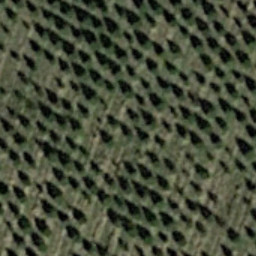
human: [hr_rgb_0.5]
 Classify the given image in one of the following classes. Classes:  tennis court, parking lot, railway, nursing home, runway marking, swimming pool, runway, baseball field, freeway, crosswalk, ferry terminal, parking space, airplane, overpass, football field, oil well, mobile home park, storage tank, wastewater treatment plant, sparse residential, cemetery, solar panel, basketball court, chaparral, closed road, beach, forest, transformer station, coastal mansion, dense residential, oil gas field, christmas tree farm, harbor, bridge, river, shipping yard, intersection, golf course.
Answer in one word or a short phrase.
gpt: christmas tree farm